Interaction volume radius: 5 \u00c5
Interaction volume height: 10 \u00c5
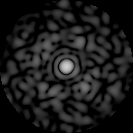
Disorder parameter: 0.8366